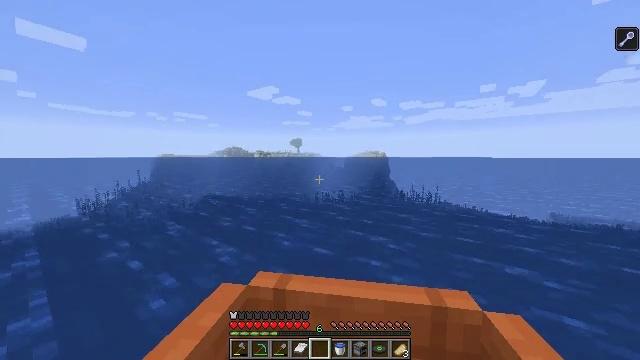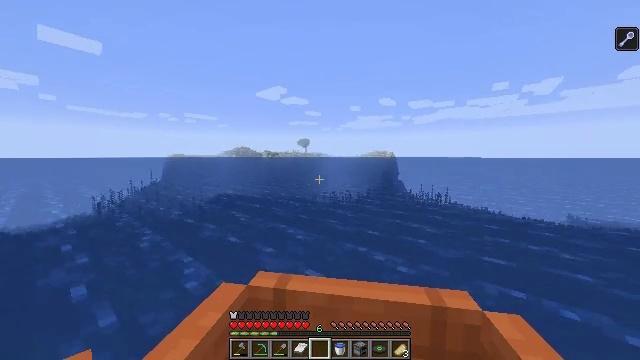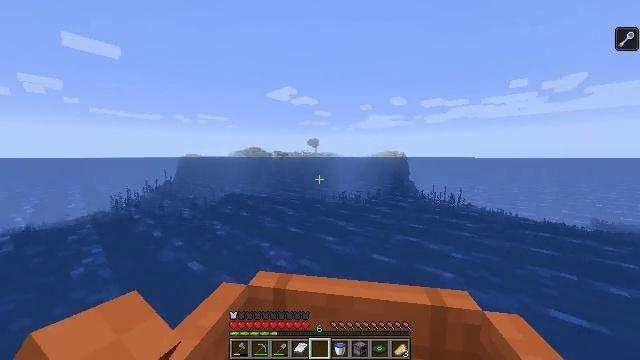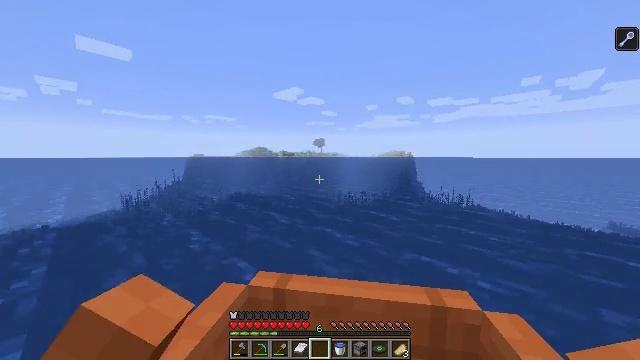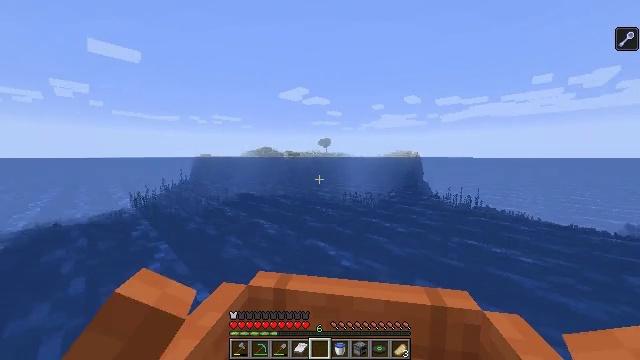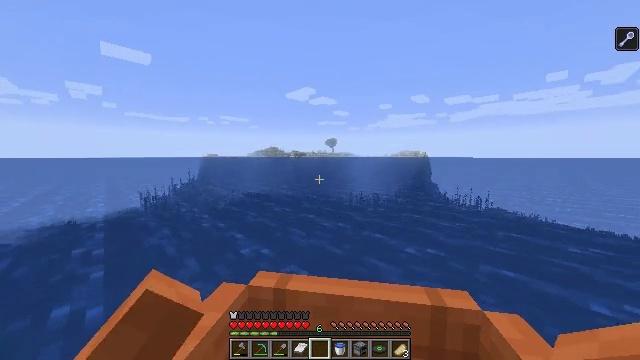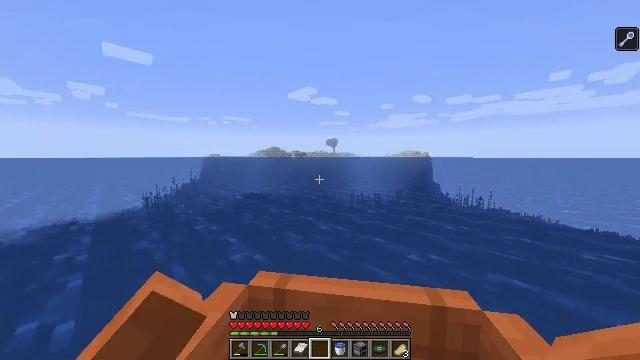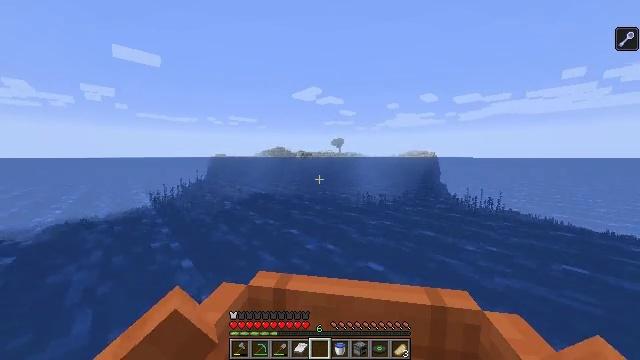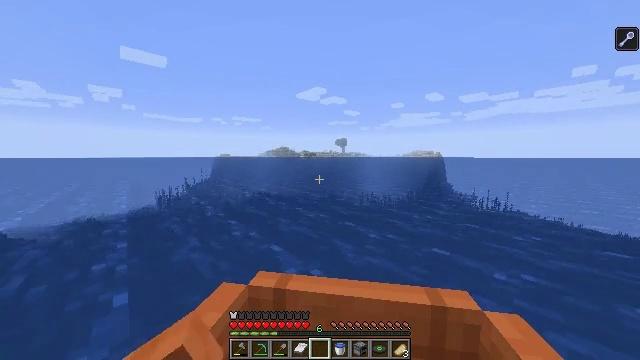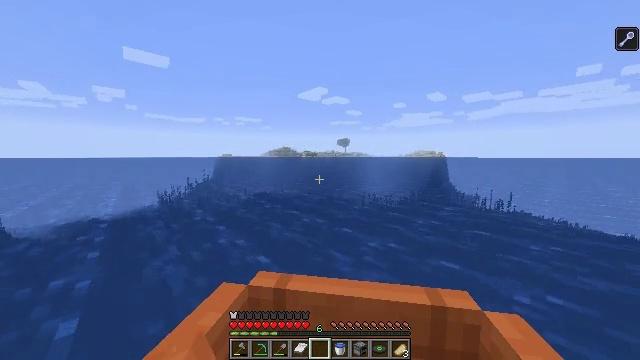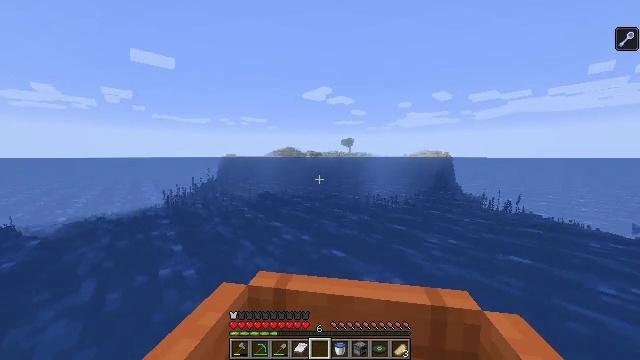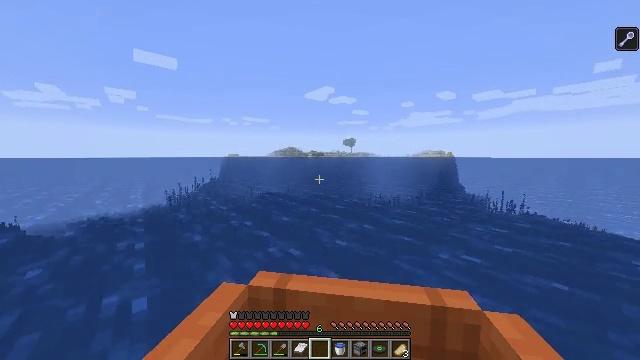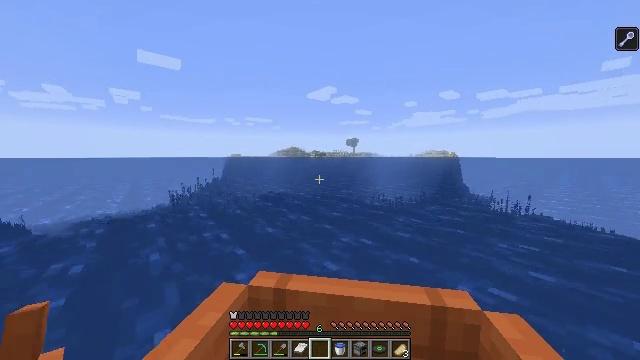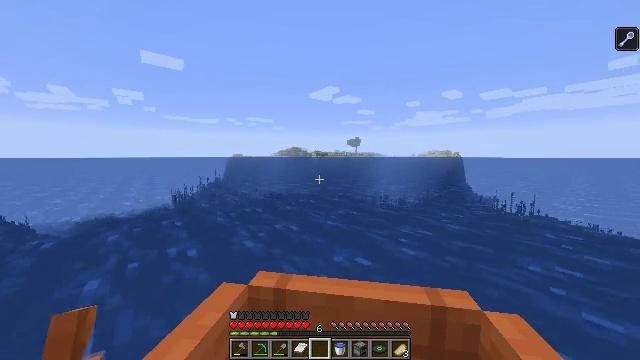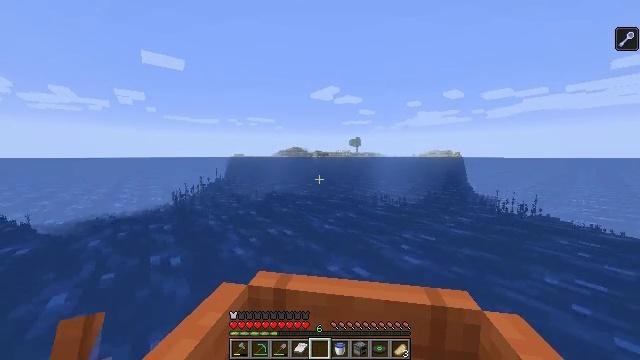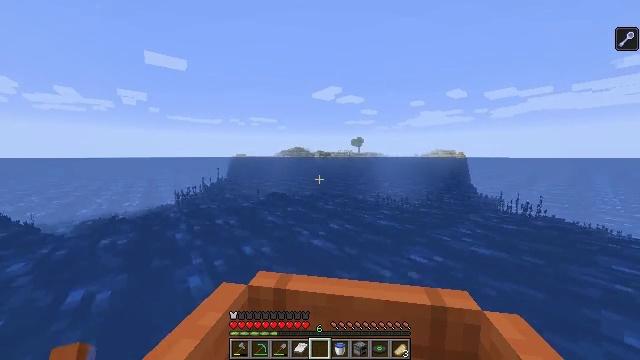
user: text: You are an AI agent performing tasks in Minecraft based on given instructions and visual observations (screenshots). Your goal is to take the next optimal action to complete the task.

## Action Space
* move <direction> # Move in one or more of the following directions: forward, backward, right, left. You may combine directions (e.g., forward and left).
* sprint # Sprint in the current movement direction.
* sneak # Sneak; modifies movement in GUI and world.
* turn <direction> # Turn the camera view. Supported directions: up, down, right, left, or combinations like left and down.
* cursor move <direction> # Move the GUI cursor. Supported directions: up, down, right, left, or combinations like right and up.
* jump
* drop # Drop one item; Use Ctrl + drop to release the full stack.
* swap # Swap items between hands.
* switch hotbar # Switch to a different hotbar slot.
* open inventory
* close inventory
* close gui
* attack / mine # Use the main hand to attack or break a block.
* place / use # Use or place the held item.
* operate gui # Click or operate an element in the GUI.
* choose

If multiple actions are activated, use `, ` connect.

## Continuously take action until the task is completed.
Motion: motion action
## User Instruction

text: Cut down the sugar cane stalks.
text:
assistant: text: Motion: move forward, sprint
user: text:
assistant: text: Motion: move forward, sprint
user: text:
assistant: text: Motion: move forward, sprint
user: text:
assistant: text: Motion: move forward, sprint
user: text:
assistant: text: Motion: move forward, sprint
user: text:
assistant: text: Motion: move forward, sprint
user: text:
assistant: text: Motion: move forward, sprint
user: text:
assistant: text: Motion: move forward, sprint
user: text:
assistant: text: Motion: move forward, sprint
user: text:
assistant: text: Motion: move forward, sprint
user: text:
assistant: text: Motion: move forward, sprint
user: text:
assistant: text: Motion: move forward, sprint
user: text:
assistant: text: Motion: move forward, sprint
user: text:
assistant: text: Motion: move forward, sprint
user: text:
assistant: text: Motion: move forward, sprint
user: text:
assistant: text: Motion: move forward, sprint
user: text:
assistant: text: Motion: move forward, sprint
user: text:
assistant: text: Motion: move forward, sprint
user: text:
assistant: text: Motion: move forward, sprint
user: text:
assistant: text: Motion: move forward, sprint
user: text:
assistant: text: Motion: move forward, sprint
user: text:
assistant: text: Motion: move forward, sprint
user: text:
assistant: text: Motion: move forward, sprint
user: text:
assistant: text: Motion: move forward, sprint
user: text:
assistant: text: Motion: move forward, sprint
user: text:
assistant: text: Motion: move forward, sprint
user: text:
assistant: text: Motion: move forward, sprint
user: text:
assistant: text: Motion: move forward, sprint
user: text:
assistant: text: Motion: move forward, sprint
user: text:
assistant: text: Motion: move forward, sprint